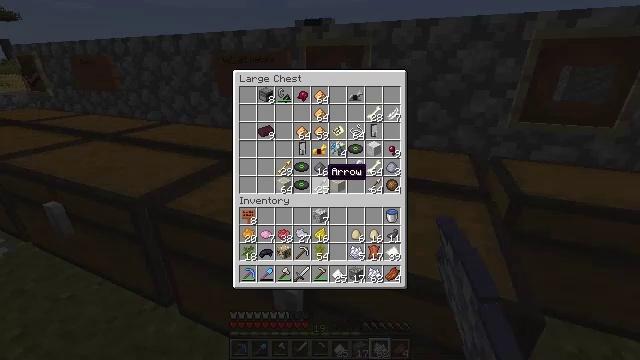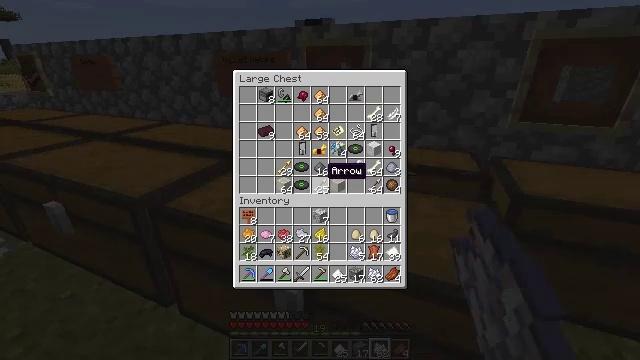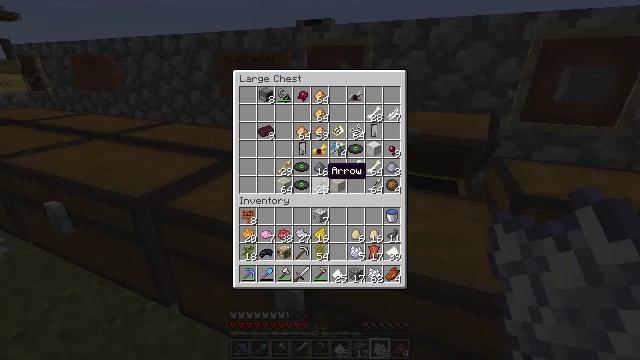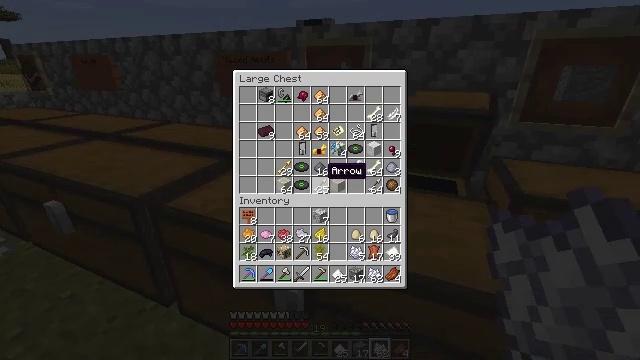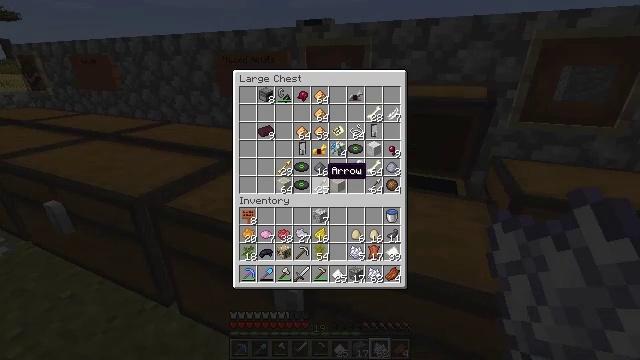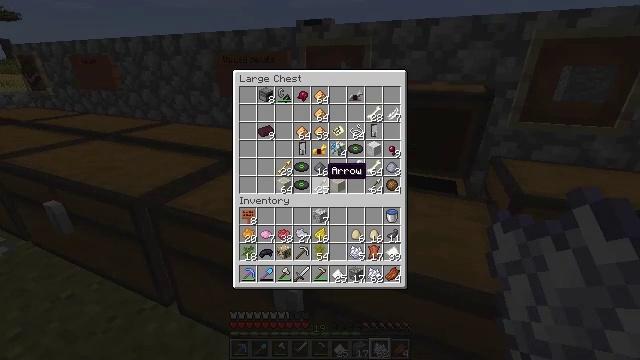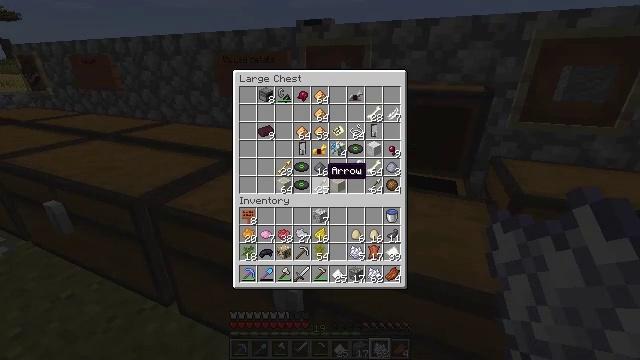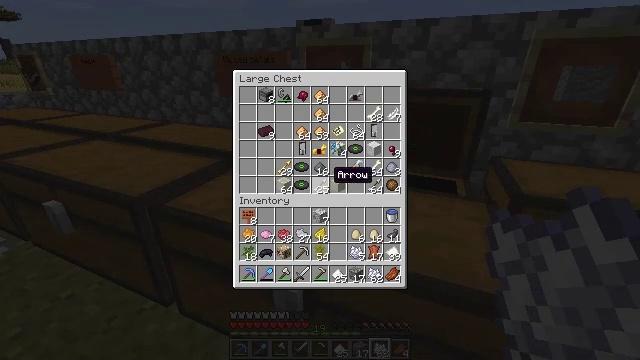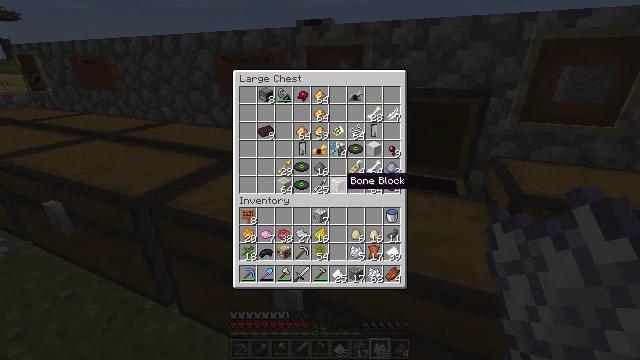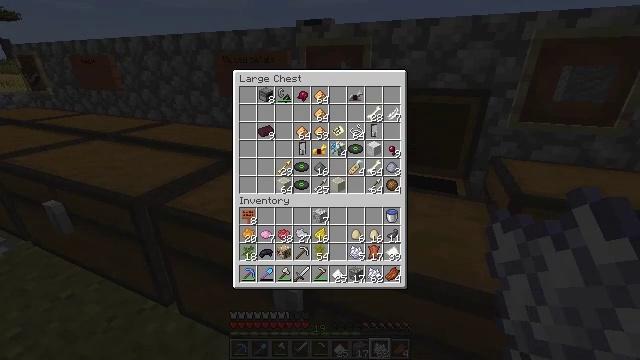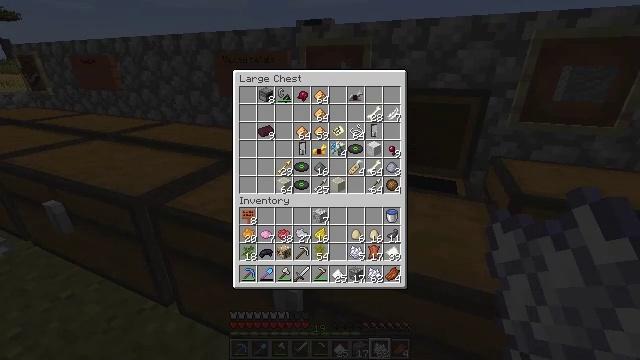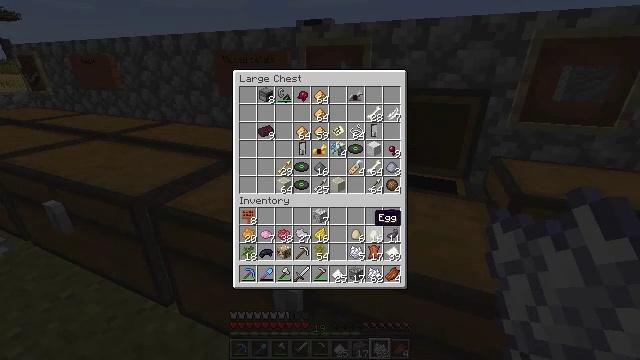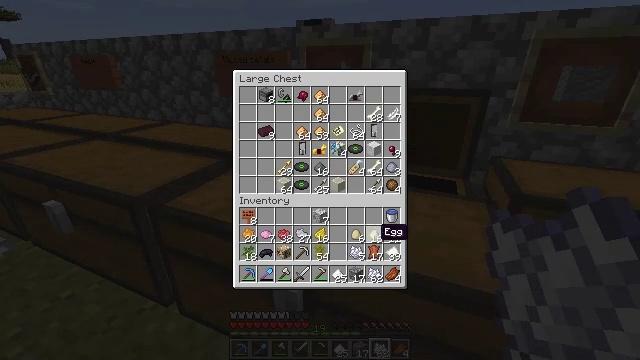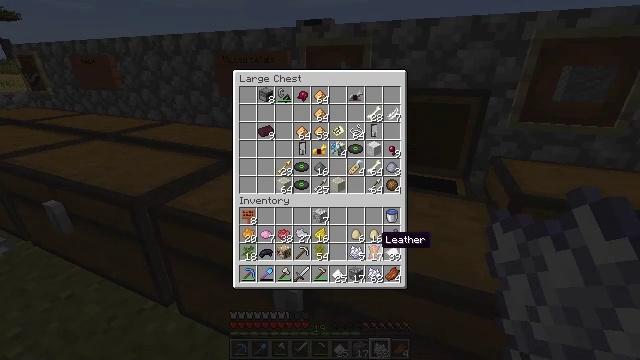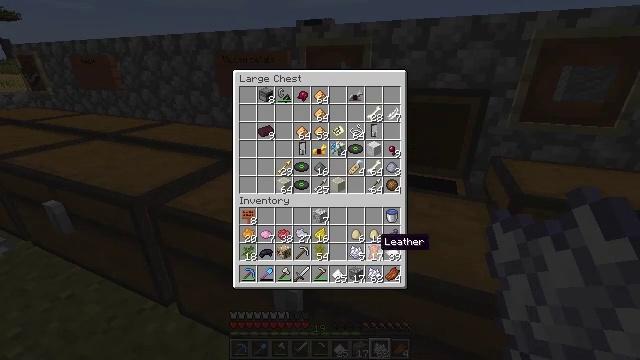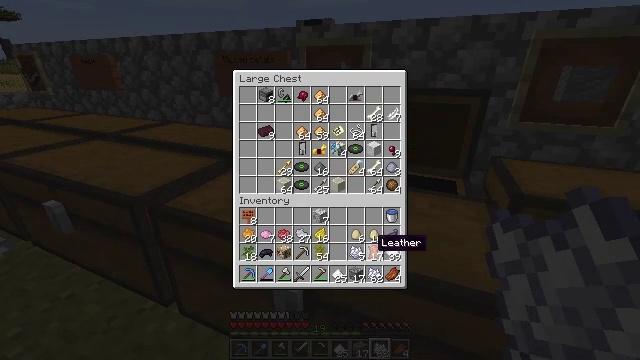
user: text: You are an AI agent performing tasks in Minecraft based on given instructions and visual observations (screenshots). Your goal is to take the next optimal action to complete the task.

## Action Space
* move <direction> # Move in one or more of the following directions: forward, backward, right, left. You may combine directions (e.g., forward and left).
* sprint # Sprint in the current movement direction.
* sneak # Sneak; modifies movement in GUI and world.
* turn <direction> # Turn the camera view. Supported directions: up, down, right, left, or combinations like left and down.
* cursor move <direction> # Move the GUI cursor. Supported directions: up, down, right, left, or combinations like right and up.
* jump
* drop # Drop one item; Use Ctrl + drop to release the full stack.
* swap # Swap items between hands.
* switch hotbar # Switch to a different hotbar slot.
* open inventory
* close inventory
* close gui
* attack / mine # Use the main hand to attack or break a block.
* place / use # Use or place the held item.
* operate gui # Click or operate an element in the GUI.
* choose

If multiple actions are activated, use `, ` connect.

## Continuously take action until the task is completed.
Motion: motion action
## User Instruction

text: Use materials in the crafting table to make an item frame.
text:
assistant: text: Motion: no_op
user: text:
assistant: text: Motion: no_op
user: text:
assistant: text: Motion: no_op
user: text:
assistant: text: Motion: no_op
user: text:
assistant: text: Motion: no_op
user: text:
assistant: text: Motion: no_op
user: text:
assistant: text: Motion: no_op
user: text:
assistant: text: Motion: cursor move right
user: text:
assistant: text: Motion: cursor move right
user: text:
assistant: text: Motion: cursor move right and down
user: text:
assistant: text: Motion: sneak, cursor move right and down
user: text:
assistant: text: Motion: sneak, cursor move down
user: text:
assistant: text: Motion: sneak, cursor move down
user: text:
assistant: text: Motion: sneak
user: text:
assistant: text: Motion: sneak
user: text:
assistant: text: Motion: sneak
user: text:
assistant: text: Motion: sneak
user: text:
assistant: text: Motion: sneak
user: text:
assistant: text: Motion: sneak
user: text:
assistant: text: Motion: sneak
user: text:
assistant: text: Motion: sneak
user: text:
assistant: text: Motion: sneak
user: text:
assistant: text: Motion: sneak
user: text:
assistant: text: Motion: sneak, choose
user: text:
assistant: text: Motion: sneak, choose
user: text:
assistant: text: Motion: sneak, choose
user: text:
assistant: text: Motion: sneak, cursor move right and down
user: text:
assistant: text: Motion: sneak, cursor move down
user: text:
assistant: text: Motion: sneak
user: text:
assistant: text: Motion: sneak